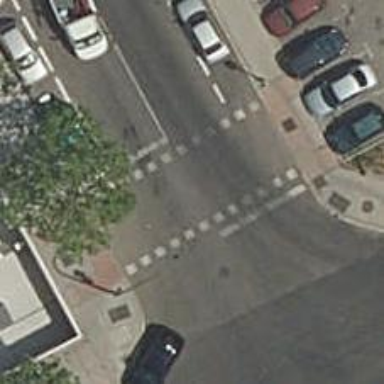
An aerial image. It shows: Road with traffic signals and zebra crossing with traffic signals.